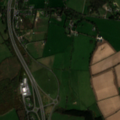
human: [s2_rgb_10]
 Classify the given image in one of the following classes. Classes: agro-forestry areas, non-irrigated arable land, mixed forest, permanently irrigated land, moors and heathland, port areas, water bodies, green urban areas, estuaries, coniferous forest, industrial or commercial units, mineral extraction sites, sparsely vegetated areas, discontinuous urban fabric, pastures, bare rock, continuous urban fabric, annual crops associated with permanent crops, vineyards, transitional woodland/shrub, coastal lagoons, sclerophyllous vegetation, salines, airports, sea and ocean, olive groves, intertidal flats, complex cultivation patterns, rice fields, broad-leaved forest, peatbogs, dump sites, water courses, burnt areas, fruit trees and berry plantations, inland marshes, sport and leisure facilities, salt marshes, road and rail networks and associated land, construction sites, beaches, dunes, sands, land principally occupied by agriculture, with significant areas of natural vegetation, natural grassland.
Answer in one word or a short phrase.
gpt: road and rail networks and associated land, non-irrigated arable land, pastures, land principally occupied by agriculture, with significant areas of natural vegetation